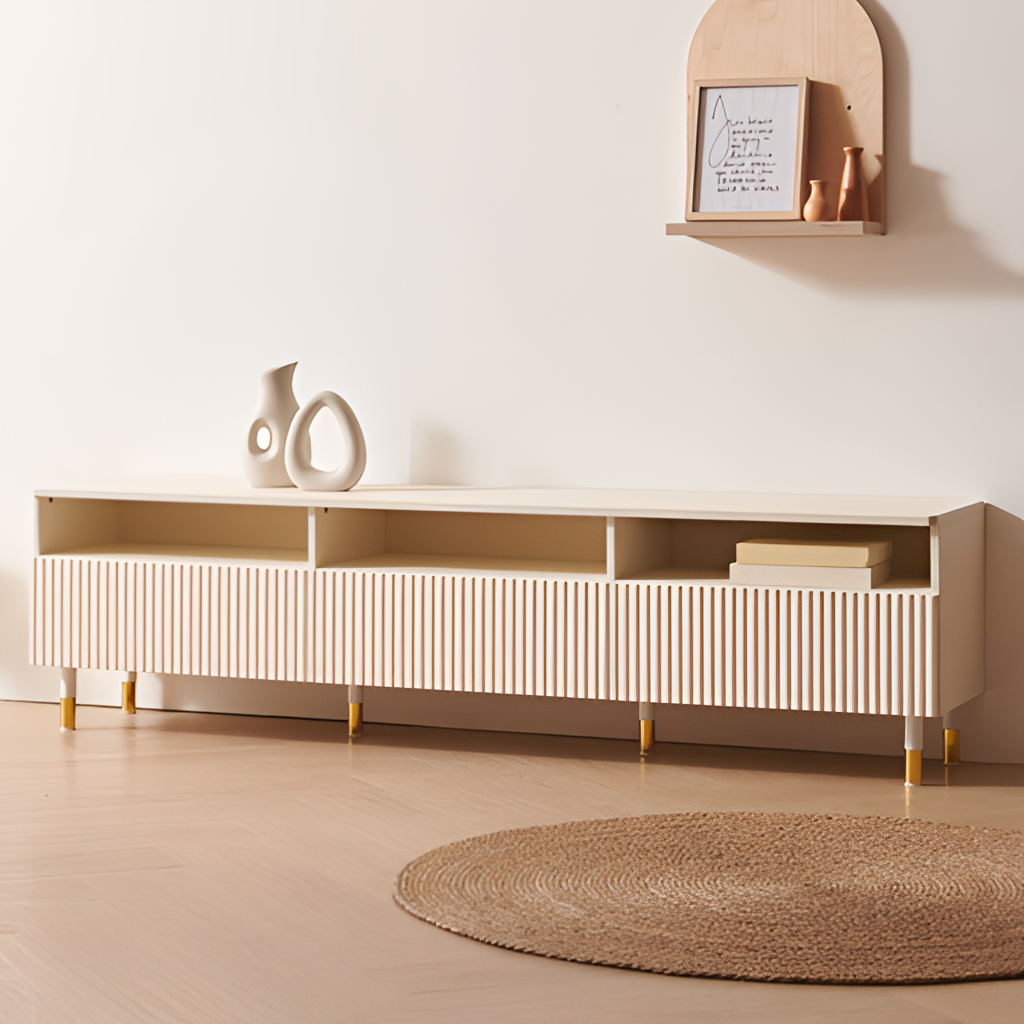
beige wood media console, living room, minimalist, beige wood flooring, with herringbone pattern, paint wallpaper, with solid pattern